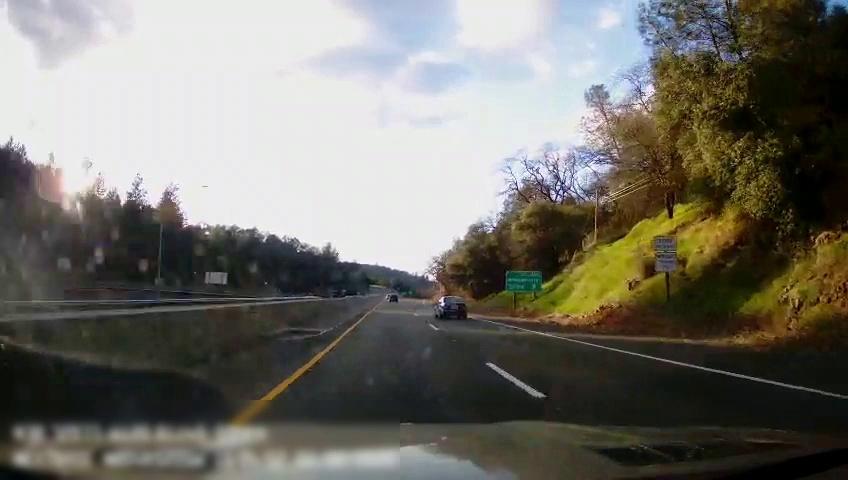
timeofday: Day
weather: Sunny
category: Drivable Space
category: Vehicles | Car
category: Vehicles | SUV
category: Lanes | Current Lane
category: Lanes | Alternate Lane
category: Lanes | Current Lane
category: Traffic | Signs
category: Traffic | Signs
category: Traffic | Signs